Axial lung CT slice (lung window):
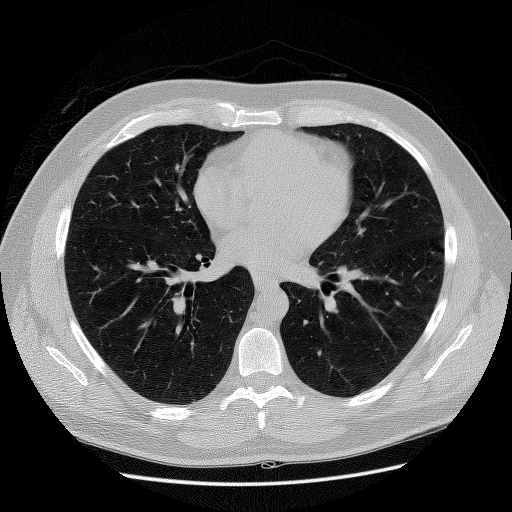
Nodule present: no